【题型】填空题　【知识点】解析几何　【难度】medium
如图，在平面斜坐标系$xOy$中，$\angle xOy = \theta$，平面上任意一点$P$关于斜坐标系的斜坐标这样定义：若$\overrightarrow{OP} = x\vec{e_1} + y\vec{e_2}$（其中$\vec{e_1}$，$\vec{e_2}$分别是$x$轴，$y$轴正方向的单位向量），则$P$点的斜坐标为$(x,y)$，向量$\overrightarrow{OP}$的斜坐标为$(x,y)$。给出以下结论：

① 若$\theta = 60^\circ$，$P(2,-1)$，则$|\overrightarrow{OP}| = \sqrt{3}$；

② 若$P(x_1,y_1)$，$Q(x_2,y_2)$，则$\overrightarrow{OP} + \overrightarrow{OQ} = (x_1+x_2,y_1+y_2)$；

③ 若$P(x,y)$，$\lambda \in \mathbb{R}$，则$\lambda \overrightarrow{OP} = (\lambda x,\lambda y)$；

④ 若$\overrightarrow{OP} = (x_1,y_1)$，$\overrightarrow{OQ} = (x_2,y_2)$，则$\overrightarrow{OP} \cdot \overrightarrow{OQ} = x_1x_2 + y_1y_2$；

⑤ 若$\theta = 60^\circ$，以$O$为圆心，$1$为半径的圆的斜坐标方程为$x^2 + y^2 + xy - 1 = 0$。

其中所有正确的结论的序号是\underline{\quad\quad}。
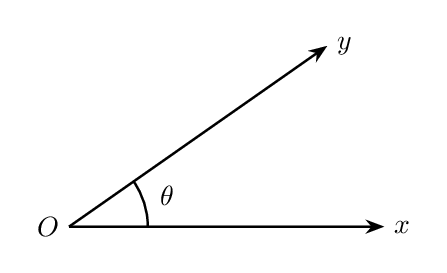
【解答】
\vspace{1em}

\textbf{【答案】} $\textcircled{1}\textcircled{2}\textcircled{3}\textcircled{5}$

\vspace{1em}

\textbf{【详解】}

$\textcircled{1}$ $\because \theta = 60^\circ$，$P(2,-1)$，
$\therefore |\overrightarrow{OP}| = \sqrt{(2\vec{e_1} - \vec{e_2})^2} = \sqrt{4 + 1 - 2 \times 2 \times 1 \times \cos 60^\circ} = \sqrt{3},$
故$\textcircled{1}$正确；

$\textcircled{2}$ $\because P(x_1,y_1)$，$Q(x_2,y_2)$，
$\therefore \overrightarrow{OP} + \overrightarrow{OQ} = x_1\vec{e_1} + y_1\vec{e_2} + x_2\vec{e_1} + y_2\vec{e_2} = (x_1+x_2)\vec{e_1} + (y_1+y_2)\vec{e_2},$
$\therefore \overrightarrow{OP} + \overrightarrow{OQ} = (x_1+x_2,y_1+y_2),$
故$\textcircled{2}$正确；

$\textcircled{3}$ $\because P(x,y)$，$\lambda \in \mathbb{R}$，
$\therefore \lambda \overrightarrow{OP} = \lambda(x\vec{e_1} + y\vec{e_2}) = \lambda x\vec{e_1} + \lambda y\vec{e_2},$
$\therefore \lambda \overrightarrow{OP} = (\lambda x,\lambda y),$
故$\textcircled{3}$正确；

$\textcircled{4}$
$\overrightarrow{OP} \cdot \overrightarrow{OQ} = (x_1\vec{e_1} + y_1\vec{e_2}) \cdot (x_2\vec{e_1} + y_2\vec{e_2}) = x_1x_2 + y_1y_2 + (x_1y_2 + x_2y_1)(\vec{e_1} \cdot \vec{e_2}),$
故$\textcircled{4}$错误；

$\textcircled{5}$ 若$\theta = 60^\circ$，以$O$为圆心，$1$为半径的圆满足$|\overrightarrow{OP}| = 1$，

设$P(x,y)$，则
$\sqrt{(x\vec{e_1} + y\vec{e_2})^2} = 1,$
化为$x^2 + y^2 + 2xy\cos 60^\circ = 1$，$\therefore x^2 + y^2 + xy - 1 = 0$。

故满足条件的圆的斜坐标方程为$x^2 + y^2 + xy - 1 = 0$。故$\textcircled{5}$正确。

故答案为：$\boldsymbol{\textcircled{1}\textcircled{2}\textcircled{3}\textcircled{5}}$。